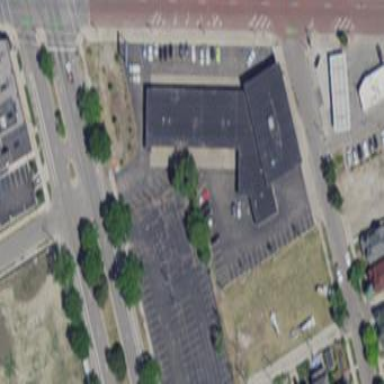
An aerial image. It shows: Retail building housing car repair shop.